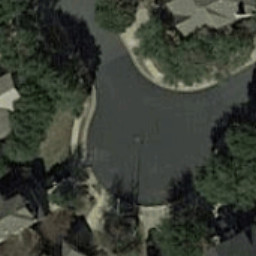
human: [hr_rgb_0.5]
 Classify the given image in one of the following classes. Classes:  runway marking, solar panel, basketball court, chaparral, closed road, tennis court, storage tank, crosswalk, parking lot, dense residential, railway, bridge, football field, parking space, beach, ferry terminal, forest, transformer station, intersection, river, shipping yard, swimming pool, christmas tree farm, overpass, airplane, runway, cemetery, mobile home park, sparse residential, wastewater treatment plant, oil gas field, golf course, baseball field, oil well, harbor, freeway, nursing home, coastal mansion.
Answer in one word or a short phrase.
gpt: closed road